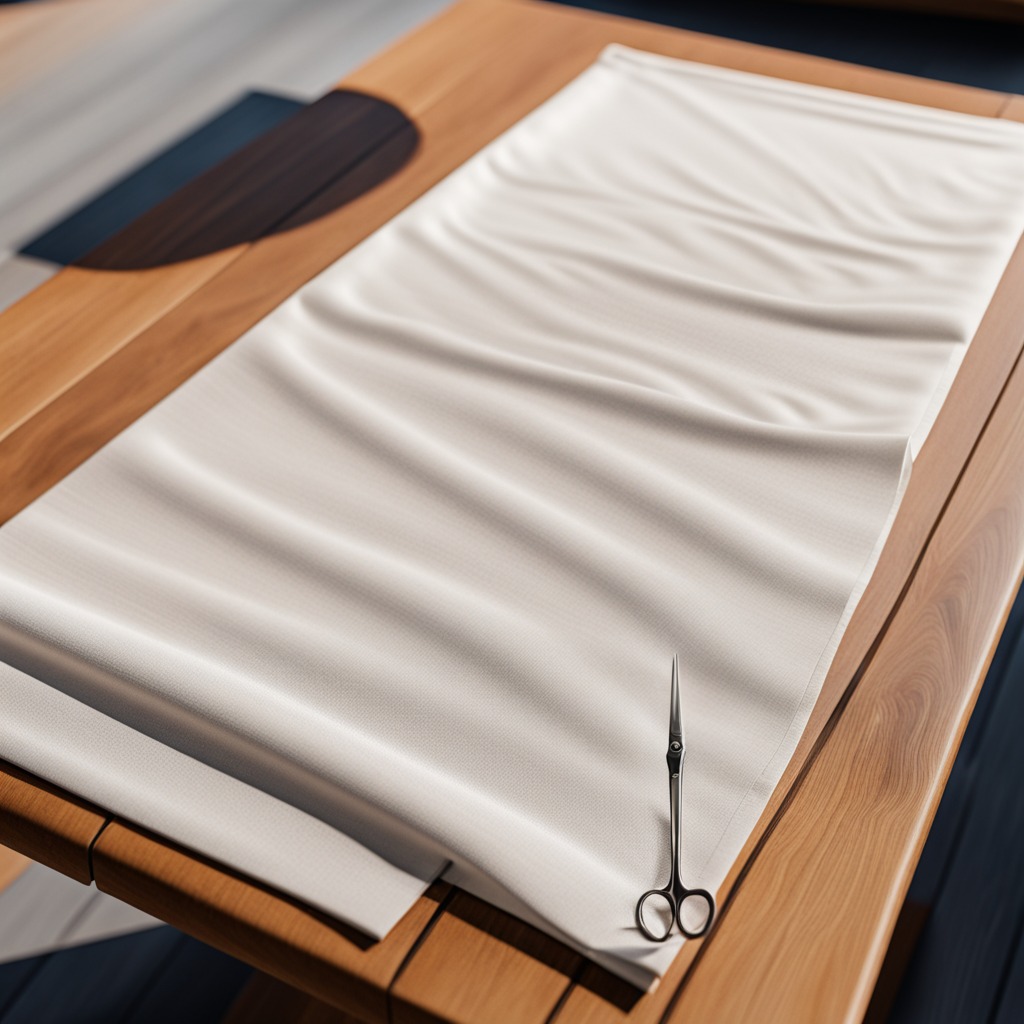
A scissor is lying on the wooden table.